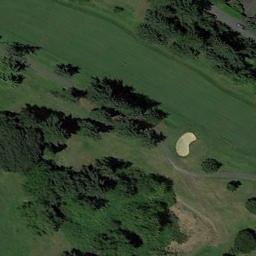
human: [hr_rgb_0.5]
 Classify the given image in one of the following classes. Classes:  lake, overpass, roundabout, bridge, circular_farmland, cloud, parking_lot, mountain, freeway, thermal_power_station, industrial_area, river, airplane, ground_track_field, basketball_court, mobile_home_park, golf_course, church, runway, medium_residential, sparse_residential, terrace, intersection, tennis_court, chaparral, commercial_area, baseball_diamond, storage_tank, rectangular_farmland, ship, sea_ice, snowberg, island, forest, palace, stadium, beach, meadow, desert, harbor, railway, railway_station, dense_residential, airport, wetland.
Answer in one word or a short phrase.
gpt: golf_course